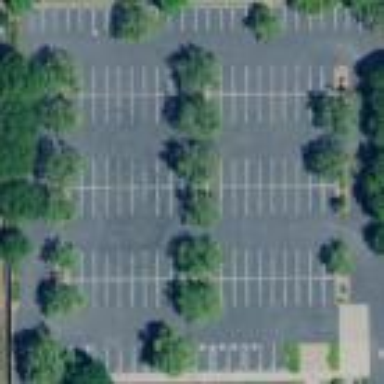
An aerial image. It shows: Parking area.